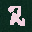
Label: 2